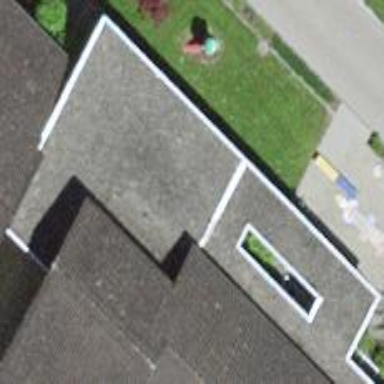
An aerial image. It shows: View of roof of building.